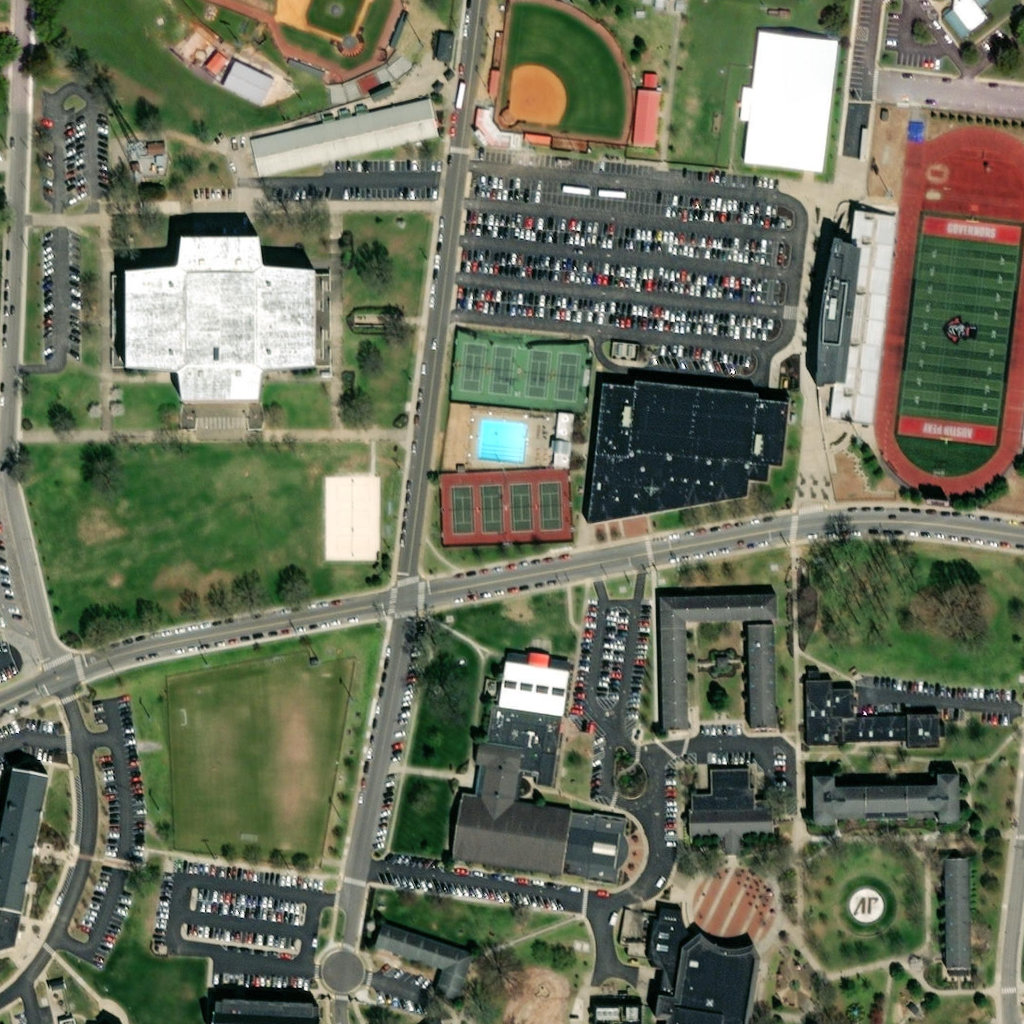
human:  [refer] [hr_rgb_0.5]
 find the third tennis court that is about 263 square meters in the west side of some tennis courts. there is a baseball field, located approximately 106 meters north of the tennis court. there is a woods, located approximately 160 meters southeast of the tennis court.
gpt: <box>[[51, 34, 54, 39, 0]]</box>

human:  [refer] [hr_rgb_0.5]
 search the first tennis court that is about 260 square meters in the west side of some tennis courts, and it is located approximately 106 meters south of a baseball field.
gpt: <box>[[45, 33, 47, 38, 0]]</box>

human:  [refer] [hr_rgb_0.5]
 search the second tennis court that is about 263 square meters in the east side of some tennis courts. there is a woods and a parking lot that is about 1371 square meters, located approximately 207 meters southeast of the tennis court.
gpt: <box>[[51, 34, 54, 39, 0]]</box>

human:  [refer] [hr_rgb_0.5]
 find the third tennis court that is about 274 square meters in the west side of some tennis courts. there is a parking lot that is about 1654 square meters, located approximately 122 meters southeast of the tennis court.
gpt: <box>[[50, 47, 52, 52, 0]]</box>